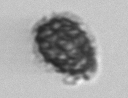
Label: Syracosphaera_pulchra